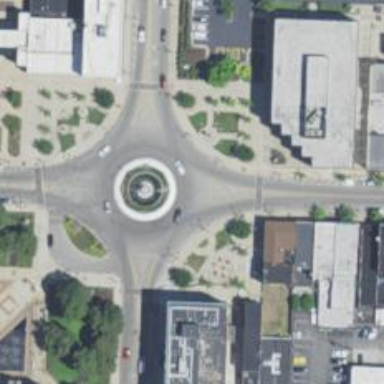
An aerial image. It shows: Roundabout at primary highway.